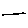
Label: line